Interaction volume radius: 5 \u00c5
Interaction volume height: 20 \u00c5
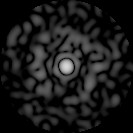
Disorder parameter: 0.854